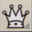
Piece: wQ